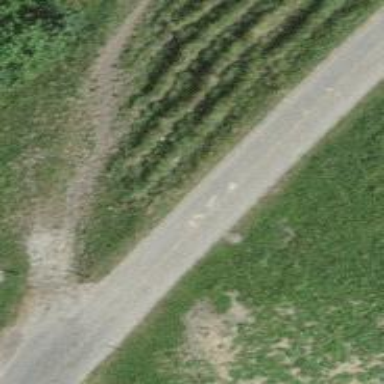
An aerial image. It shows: Service road with grade1 tracktype.